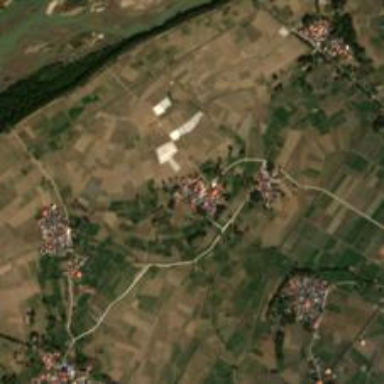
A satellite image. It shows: Village.